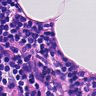
Metastatic tissue present: no